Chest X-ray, AP view. Patient: 64 years old, sex M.
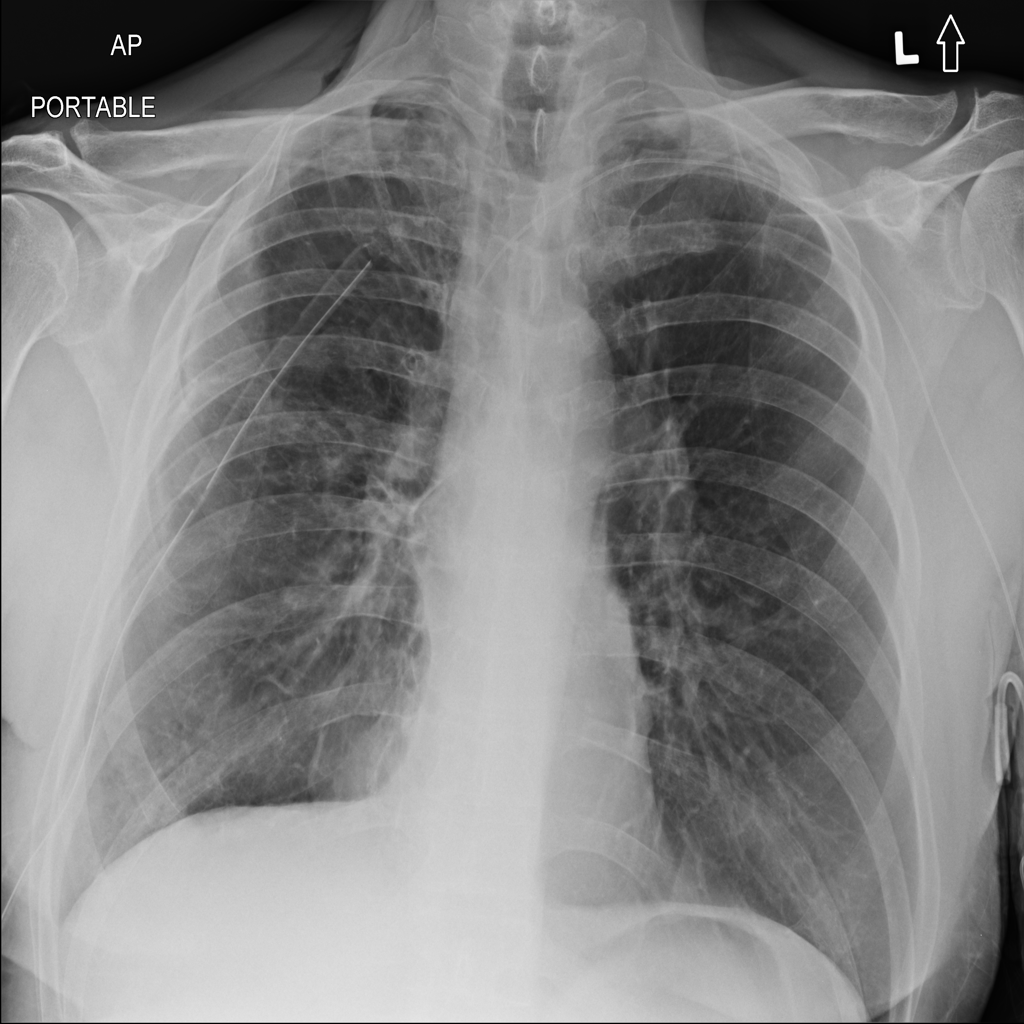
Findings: Emphysema, Pneumothorax